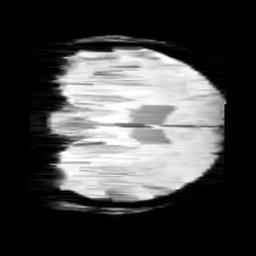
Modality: minIP
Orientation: coronal
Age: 9
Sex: female
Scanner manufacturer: siemens
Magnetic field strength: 3 T
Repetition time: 0.027 s
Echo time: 0.02 s